Question: I am using php curl to receive data (ssl certificate) inspection but the data that comes back is one big lump of data in (according to firebug) it's in html format .. here is a sample of the output
'''
HTTP/1.1 200 OK
Date: Mon, 13 Apr 2015 14:10:05 GMT
Server: Apache
Set-Cookie: v1st=9C74FC61F2FB5493; path=/; expires=Wed, 19 Feb 2020 14:28:00 GMT; domain=.geotrust.com
Set-Cookie: v1st=9C74FC61F2FB5493; path=/; expires=Wed, 19 Feb 2020 14:28:00 GMT; domain=.geotrust.com
X-Powered-By: PHP/5.2.13
Expires: Wed, 13 May 2015 14:10:05 GMT
Vary: Accept-Encoding
Cache-Control: max-age=604800, public
Content-Type: text/html
* Rebuilt URL to: https://www.geotrust.com/
* Hostname was found in DNS cache
* Trying 69.58.181.102...
* Connected to www.geotrust.com (69.58.181.102) port 443 (#0)
* successfully set certificate verify locations:
* CAfile: C:\xampp\htdocs\labs\test2\cacert.pem CApath: none
* SSL connection using TLSv1.0 / DHE-RSA-AES256-SHA
* --- Certificate chain
* 0 Subject: 1.3.6.1.4.1.311.60.2.1.3=US; 1.3.6.1.4.1.311.60.2.1.2=Delaware; C=US; ST=California; L=Mountain View; businessCategory=Private Organization; serialNumber=<PHONE>; O=GeoTrust, Inc.; OU=Infrastructure Operations; CN=www.geotrust.com
* Issuer: C=US; O=GeoTrust Inc.; CN=GeoTrust Extended Validation SHA256 SSL CA
* Version: 3 (0x2)
* Serial Number:
* Signature Algorithm: sha256WithRSAEncryption
* Start date: 2015-02-04 00:00:00 GMT
* Expire date: 2017-02-03 23:59:59 GMT
'''
It seems like each line is separated by a wildcard symbol '*' .. how can I cleanly output this data? currently i am just using
'''
success: function (response) {
$('#ajaxResponse').html(response);
'''
Would be great if i could display certain data only but not sure how.
-- Here is the firebug --

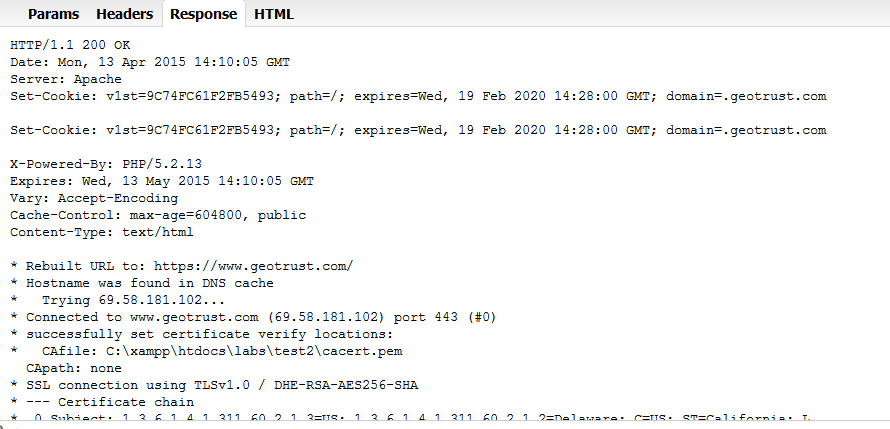
Answer: use a '<pre>' tag to indicate that it's pre-formatted.
'''
$("#ajaxResponse").html('<pre>' + response + '</pre>');
'''